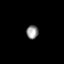
Tissue: prostate
Cell type: T cells
Senescence score: 0.3194
Nuclear area (px): 156
Mean DAPI intensity: 147.321